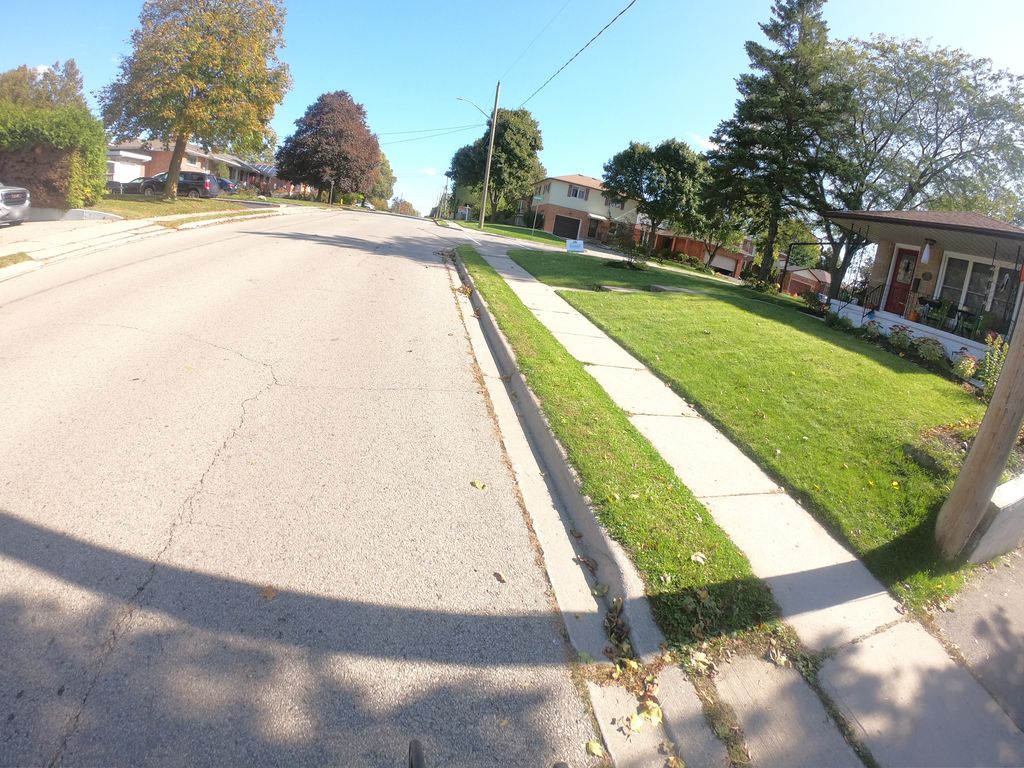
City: kitchener-waterloo